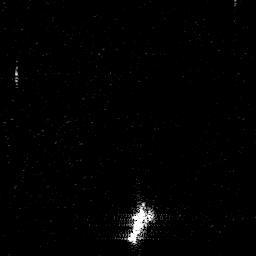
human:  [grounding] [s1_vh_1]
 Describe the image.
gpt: In the satellite image, there is  <ref>1 medium ship </ref> <box>[[48, 80, 59, 95, 0]]</box> located at bottom.